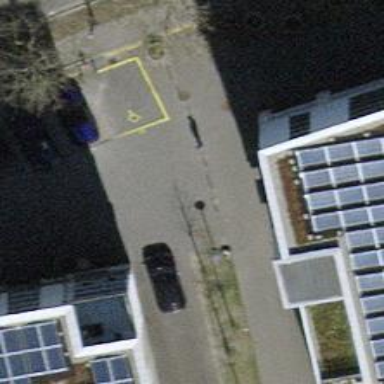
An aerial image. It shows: Bollard.